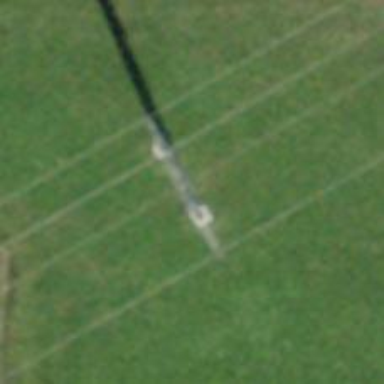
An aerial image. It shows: H-frame designed tower for power lines.